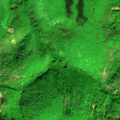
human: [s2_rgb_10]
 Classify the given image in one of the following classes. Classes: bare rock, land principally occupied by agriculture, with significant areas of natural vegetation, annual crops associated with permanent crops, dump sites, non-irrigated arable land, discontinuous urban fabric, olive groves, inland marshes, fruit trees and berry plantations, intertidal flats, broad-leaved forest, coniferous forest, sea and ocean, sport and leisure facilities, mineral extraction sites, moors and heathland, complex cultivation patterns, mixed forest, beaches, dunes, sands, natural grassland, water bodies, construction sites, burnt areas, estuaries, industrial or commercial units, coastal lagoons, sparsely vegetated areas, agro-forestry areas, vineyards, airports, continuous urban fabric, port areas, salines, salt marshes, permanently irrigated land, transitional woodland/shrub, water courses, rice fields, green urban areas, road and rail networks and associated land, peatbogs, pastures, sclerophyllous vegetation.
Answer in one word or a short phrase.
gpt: complex cultivation patterns, broad-leaved forest, mixed forest, transitional woodland/shrub